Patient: sex M, age 64
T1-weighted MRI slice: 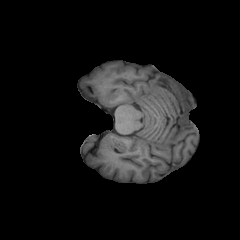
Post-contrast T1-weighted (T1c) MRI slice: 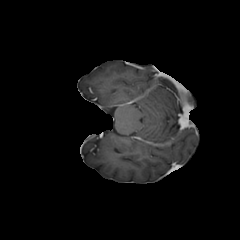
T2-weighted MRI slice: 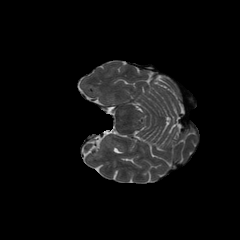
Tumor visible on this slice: no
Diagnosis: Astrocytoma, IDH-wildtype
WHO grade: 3